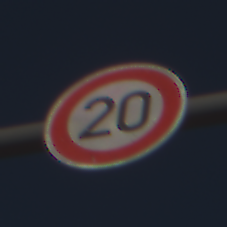
Verkehrszeichen: Geschwindigkeit20
Umgebung: Outdoor, Nature
Tageszeit: MorningAfternoon
Wetter: Clear
Licht: Natural
Jahreszeit: Summer
Kontrast: HighContrast